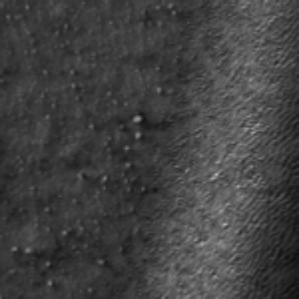
Label: frost